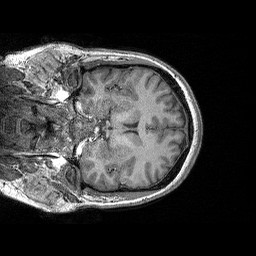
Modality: T1w
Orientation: coronal
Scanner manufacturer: siemens
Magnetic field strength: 3 T
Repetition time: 2.3 s
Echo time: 0.00298 s